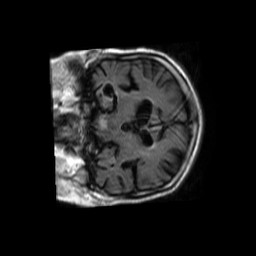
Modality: FLAIR
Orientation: coronal
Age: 72
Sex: male
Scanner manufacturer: philips
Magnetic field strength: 1.5 T
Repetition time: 6 s
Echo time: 0.12 s